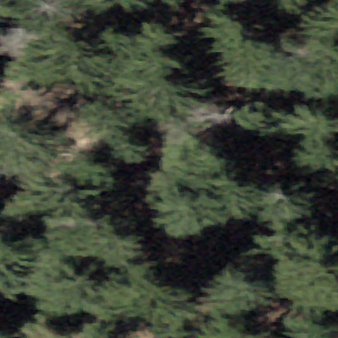
Label: other